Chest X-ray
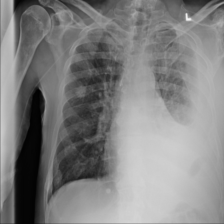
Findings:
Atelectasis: negative
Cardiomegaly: negative
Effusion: positive
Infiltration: positive
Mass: negative
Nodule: negative
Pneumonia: negative
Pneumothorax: negative
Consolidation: negative
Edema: negative
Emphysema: negative
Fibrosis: negative
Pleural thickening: negative
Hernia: negative